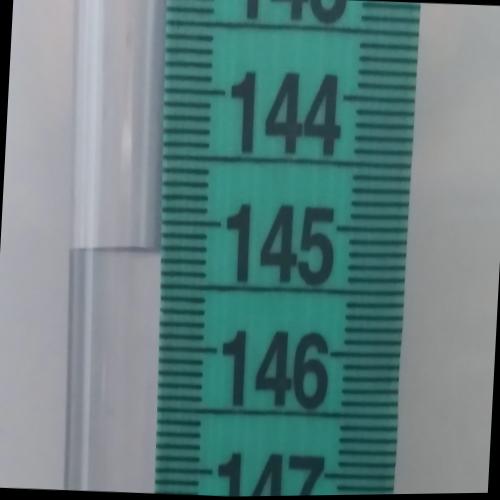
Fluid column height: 145.2 cm